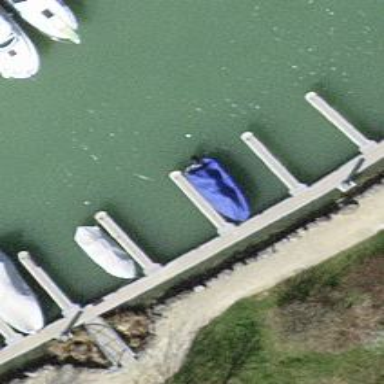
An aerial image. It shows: Man-made pier.